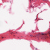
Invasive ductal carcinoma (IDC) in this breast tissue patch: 0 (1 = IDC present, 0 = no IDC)